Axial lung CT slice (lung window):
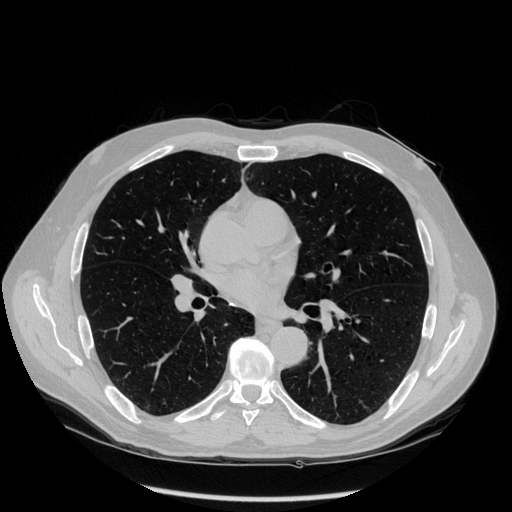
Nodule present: no